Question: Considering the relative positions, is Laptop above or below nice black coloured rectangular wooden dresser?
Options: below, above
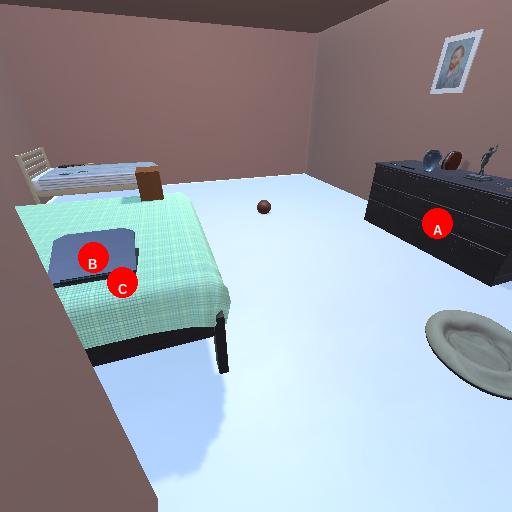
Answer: below